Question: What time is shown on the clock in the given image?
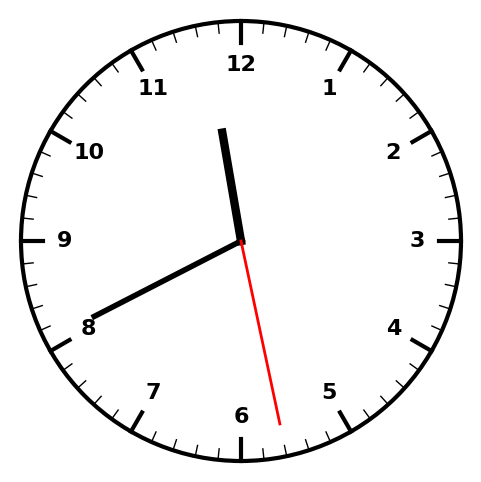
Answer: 11:40:28